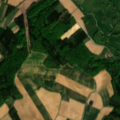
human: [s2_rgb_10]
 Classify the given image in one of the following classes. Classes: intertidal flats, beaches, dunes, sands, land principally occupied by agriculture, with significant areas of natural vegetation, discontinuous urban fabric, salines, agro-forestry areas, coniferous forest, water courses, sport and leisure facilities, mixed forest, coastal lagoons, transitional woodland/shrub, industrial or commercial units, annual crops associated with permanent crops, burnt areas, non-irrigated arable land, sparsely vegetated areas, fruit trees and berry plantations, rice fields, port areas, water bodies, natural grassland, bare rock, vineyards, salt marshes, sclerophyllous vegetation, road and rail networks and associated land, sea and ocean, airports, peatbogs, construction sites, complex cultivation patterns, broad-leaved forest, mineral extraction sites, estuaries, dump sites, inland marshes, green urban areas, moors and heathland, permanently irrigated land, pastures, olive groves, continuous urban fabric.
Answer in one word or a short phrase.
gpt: non-irrigated arable land, complex cultivation patterns, land principally occupied by agriculture, with significant areas of natural vegetation, mixed forest